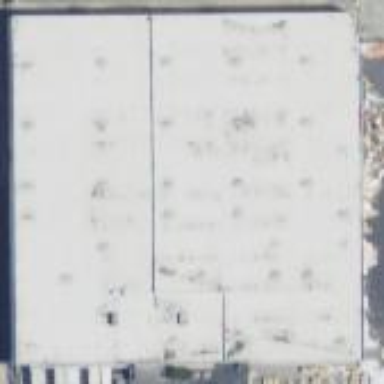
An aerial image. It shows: Warehouse building.